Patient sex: M
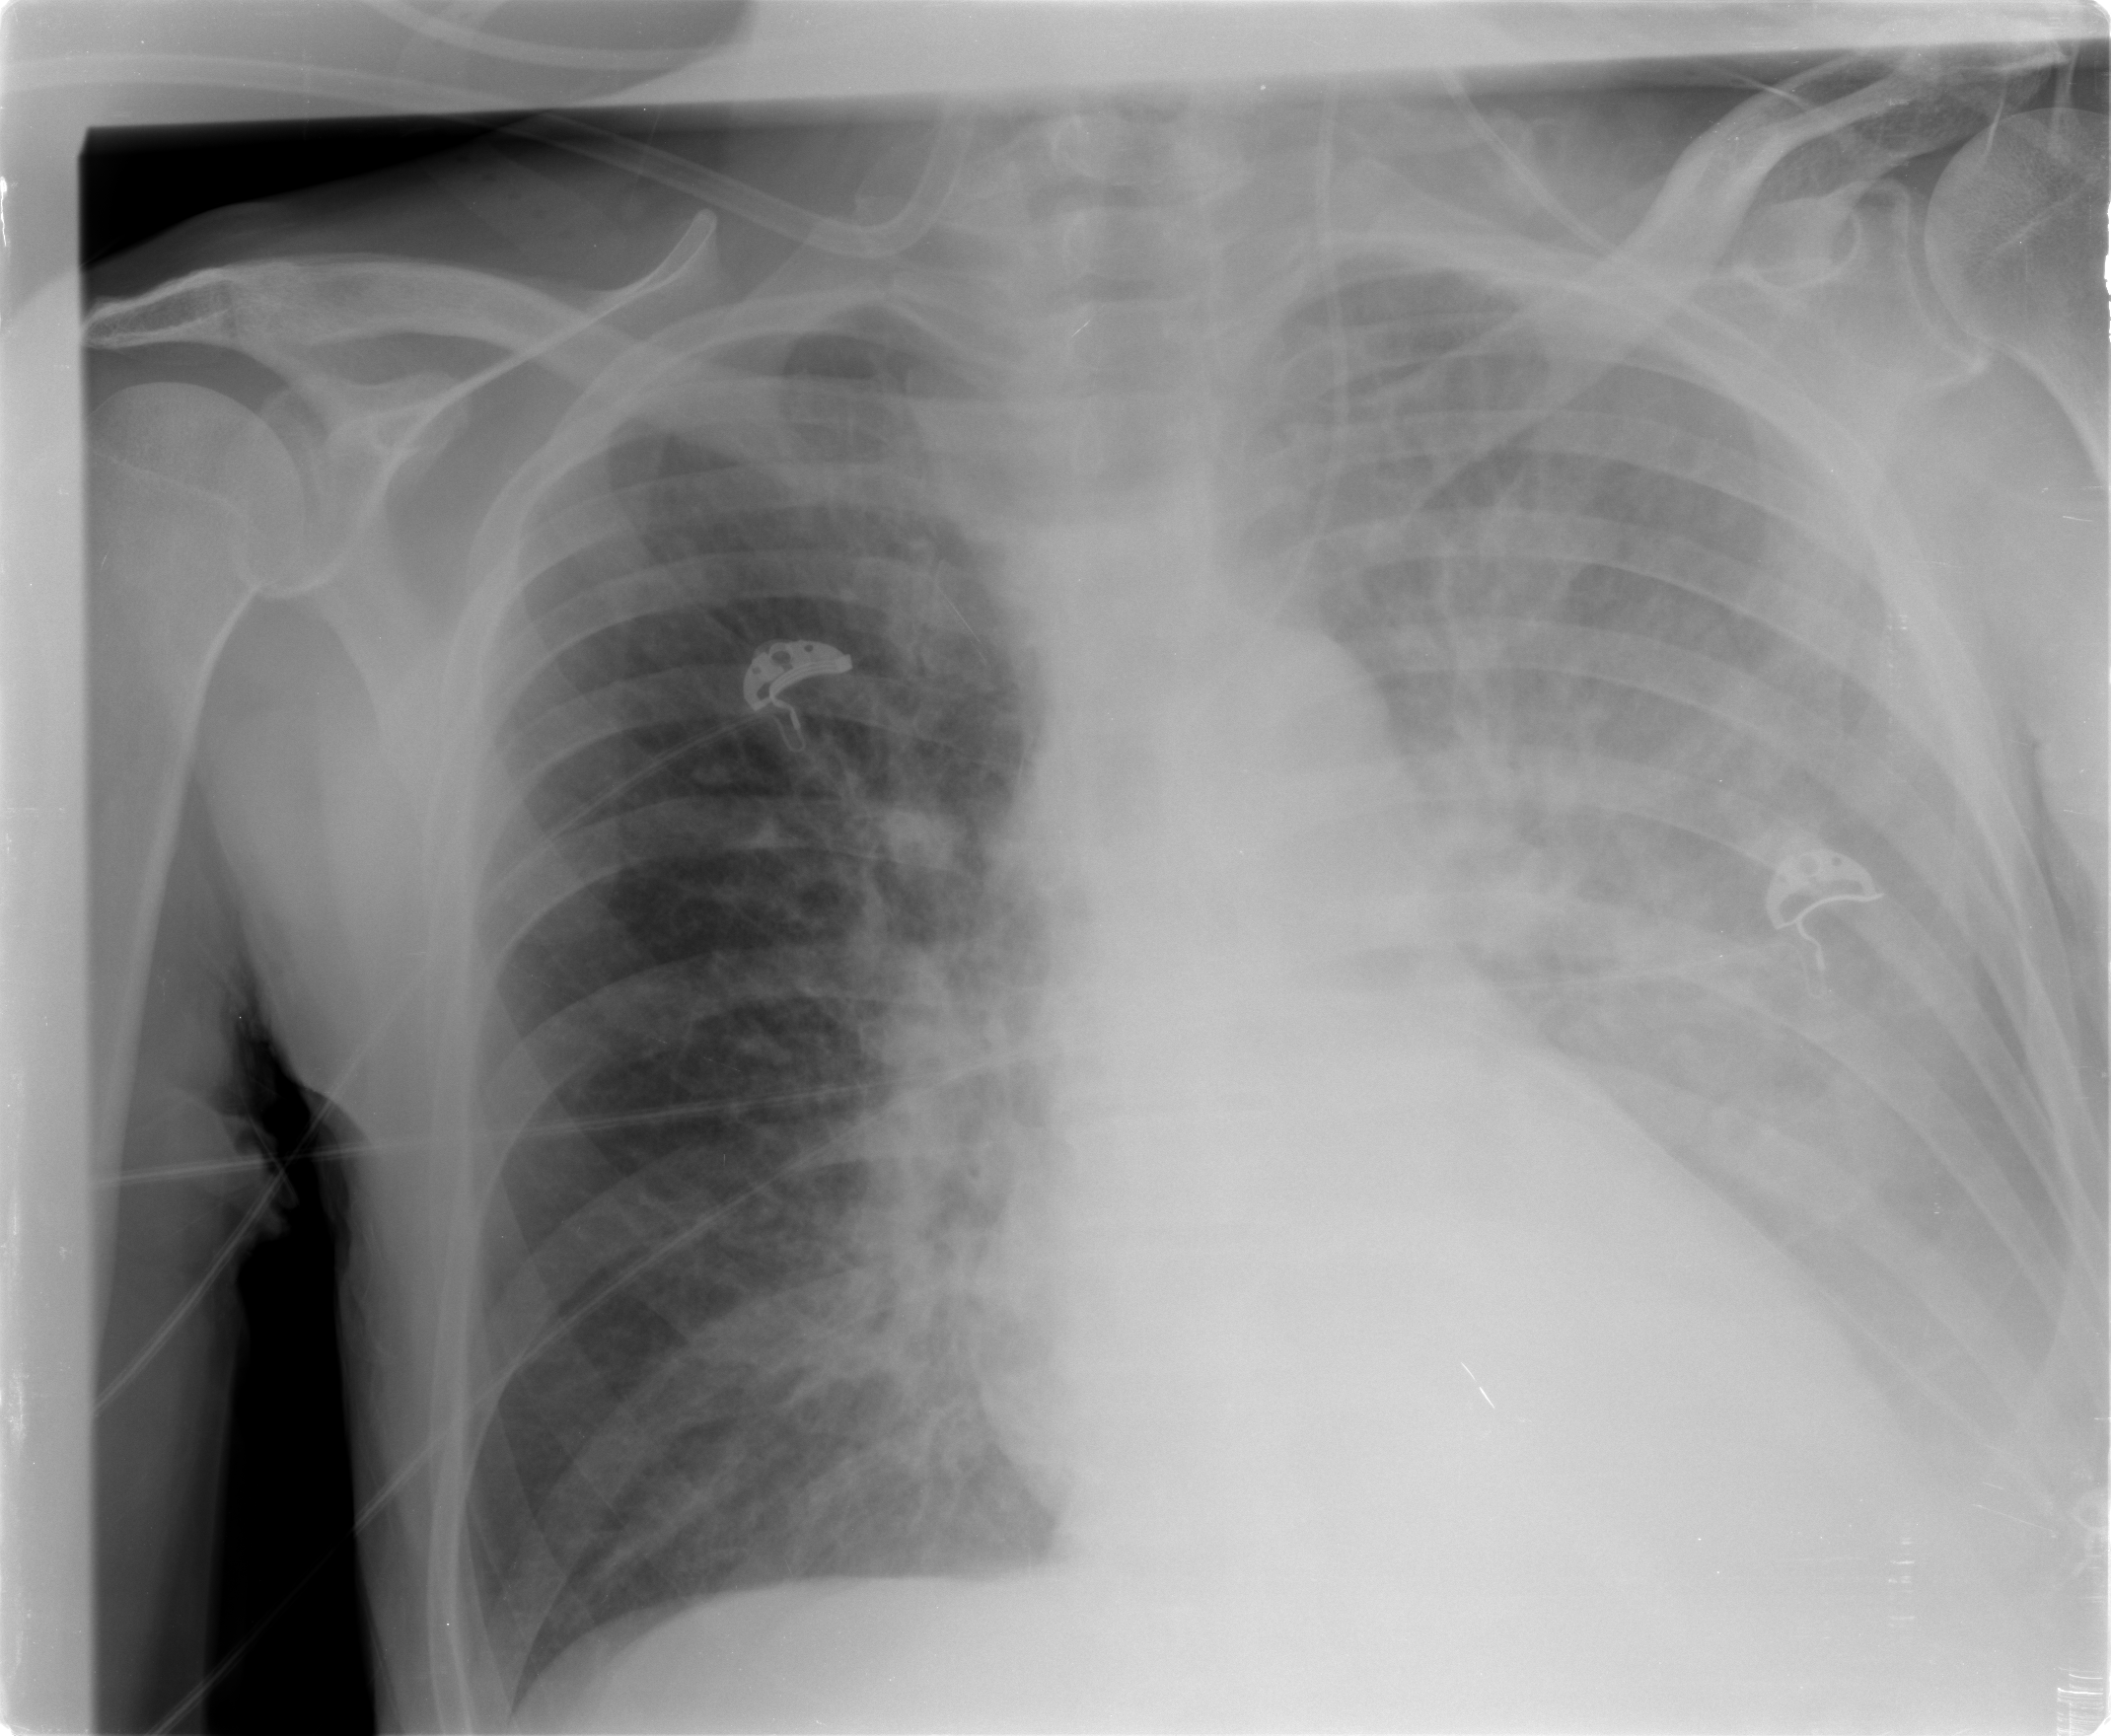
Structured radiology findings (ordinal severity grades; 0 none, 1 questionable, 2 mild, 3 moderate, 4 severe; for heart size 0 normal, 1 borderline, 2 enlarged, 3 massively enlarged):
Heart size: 0
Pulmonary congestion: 2
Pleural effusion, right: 0
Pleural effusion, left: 2
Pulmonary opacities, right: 0
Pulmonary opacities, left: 0
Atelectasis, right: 0
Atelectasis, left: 2